Question: I have these data structures:
'''
X axis values:
delta_Array = np.array([1000,2000,3000, 4000, 5000, 6000, 7000, 8000, 9000, 10000])
Y Axis values
error_matrix =
[[ 24.22468454 24.22570421 24.22589308 24.22595919 24.22598979
24.22600641 24.22601644 24.22602294 24.<PHONE> 24.22603059]
[ 28.54275713 28.54503017 28.54545119 28.54559855 28.54566676
28.54570381 28.54572615 28.54574065 28.<PHONE> 28.54575771]]
'''
How do I plot them as a line plot using matplotlib and python
This code I came up with renders a flat line as follows
figure(3)
i = 0
'''
for i in range(error_matrix.shape[0]):
plot(delta_Array, error_matrix[i,:])
title('errors')
xlabel('deltas')
ylabel('errors')
grid()
show()
'''
The problem here looks like is scaling of the axes. But im not sure how to fix it. Any ideas, suggestions how to get the curvature showing up properly?

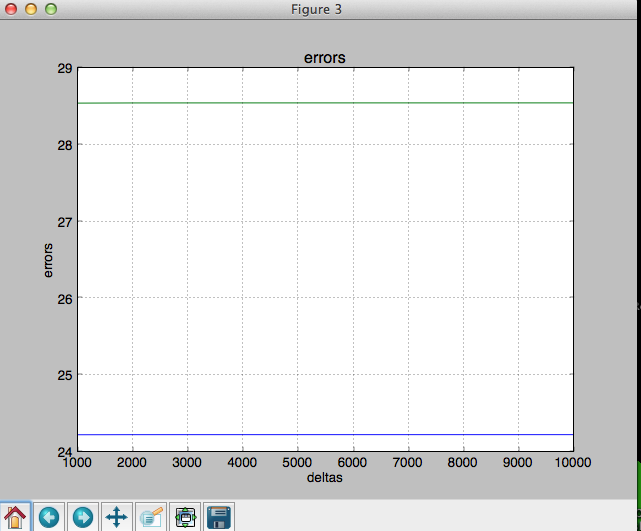
Answer: You could use 'ax.twinx' to create twin axes:
'''
import matplotlib.pyplot as plt
import numpy as np
delta_Array = np.array([1000,2000,3000, 4000, 5000, 6000, 7000, 8000, 9000, 10000])
error_matrix = np.array(
[[ 24.22468454, 24.22570421, 24.22589308, 24.22595919, 24.22598979, 24.22600641, 24.22601644, 24.22602294, 24.<PHONE>, 24.22603059],
[ 28.54275713, 28.54503017, 28.54545119, 28.54559855, 28.54566676, 28.54570381, 28.54572615, 28.54574065, 28.<PHONE>, 28.54575771]])
fig = plt.figure()
ax = []
ax.append(fig.add_subplot(1, 1, 1))
ax.append(ax[0].twinx())
colors = ('red', 'blue')
for i,c in zip(range(error_matrix.shape[0]), colors):
ax[i].plot(delta_Array, error_matrix[i,:], color = c)
plt.show()
'''
yields

The red line corresponds to 'error_matrix[0, :]', the blue with 'error_matrix[1, :]'.
Another possibility is to plot the ratio 'error_matrix[0, :]/error_matrix[1, :]'.